Question:
How to perform form requests selectively ONLY on changed lines without involving Grid or jQuery.Data(input) logic?
Beside the fact that the program is old, AJAX does not apply here because I don't want each line to fire a change event when user enters changes! What I want to have is one submit : just 1 click-event from the user after he has finished all the line changes!
So, what is the easiest clean-cut way to MINIMIZE the browser-server trips?
Each line I have this invisible checkbox
'''
<input type="checkbox" style="display:none;" name="N_CheckChanged">
'''
and other hidden objects on that line to keep track of changes.
'''
<input type="hidden" value="beforeChangeVal" name="h_CertainObject">
'''
My code on the server-side for changes is
'''
string[] formCheckChanged = Request.Form.GetValues("N_CheckChanged");
'''
However the code can be quite messy if you want to use names derivation (extracting checkbox'es prefix to derive other objects' name) to hash to the objects for their new values to update your db. And, that's no good.
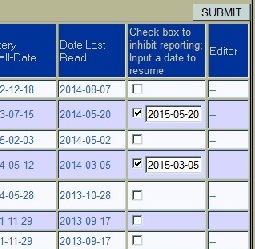
Answer: To answer the above question, you have to know
element has these two distinct attributes
i. checked == true/false
ii. value := 'any string vals'
one not related to the other.
In your attribute, you set it to only if that line has changes. Checkbox object would make itself (disabled) from Server.Request .
In your attribute, you can stash away all your to-be-posted values for that line(similar to jQuery.Data(input)) disregarding the checked attribute == true/false!
Browser on-submit, you execute
'''
function do_checkChanges() {// checking each row
for (var ii = 0; ii < document.getElementsByName("N_CheckChanged").length; ii++) {
document.getElementsByName("N_CheckChanged")[ii].checked = 0;
//detect changes
if ((document.getElementsByName("R_DateResume")[ii].value != document.getElementsByName("h_DateResume")[ii].value)
|| (document.getElementsByName("R_CheckInhibited")[ii].value != document.getElementsByName("h_CheckInhibited")[ii].value)
)
{
document.getElementsByName("N_CheckChanged")[ii].checked = 1;//mark the change
document.getElementsByName("N_CheckChanged")[ii].value =
document.getElementsByName("h_RowID")[ii].value + "|"
+ document.getElementsByName("R_CheckInhibited")[ii].checked + "|"
+ document.getElementsByName("R_DateResume")[ii].value
;
}
}
whoPostBack.value = 'view2';
}
'''
After you have stored your updates inside the checkboxes, your server-side code should be like a breeezzee! On the server side, all you need to do is
'''
string[] formCheckChanged = Request.Form.GetValues("N_CheckChanged");
if (formCheckChanged != null)
{
foreach (string checkChanged in formCheckChanged)
{
sValues = checkChanged.Split('|');
correspondedRow = sValues[0];
data1 = sValues[1];
data2 = sValues[2];
theSqlCmd.CommandText =
" update tb_LOG set InhibitedNow='" + data1 + "', InhibitEnd = '" + data2 + "', InhibitedBy = '" + MyConnections.userID
+ "' where RowID =" + correspondedRow;
try
{
theSqlCmd.ExecuteNonQuery();
}
catch (Exception eX)
{
Response.Write(theSqlCmd.CommandText); Response.End();
}
}
//Response.End();
}
'''